Question: How do I use AIML (Artificial Intelligence Markup Language) with Node.js? I am building a chatbot using JavaScript and Node.js for which I need AIML. How do i use it? I have tried using the AIML Interpreter but I am facing problems while accessing the AIML libraries and tags in my Server.js file.

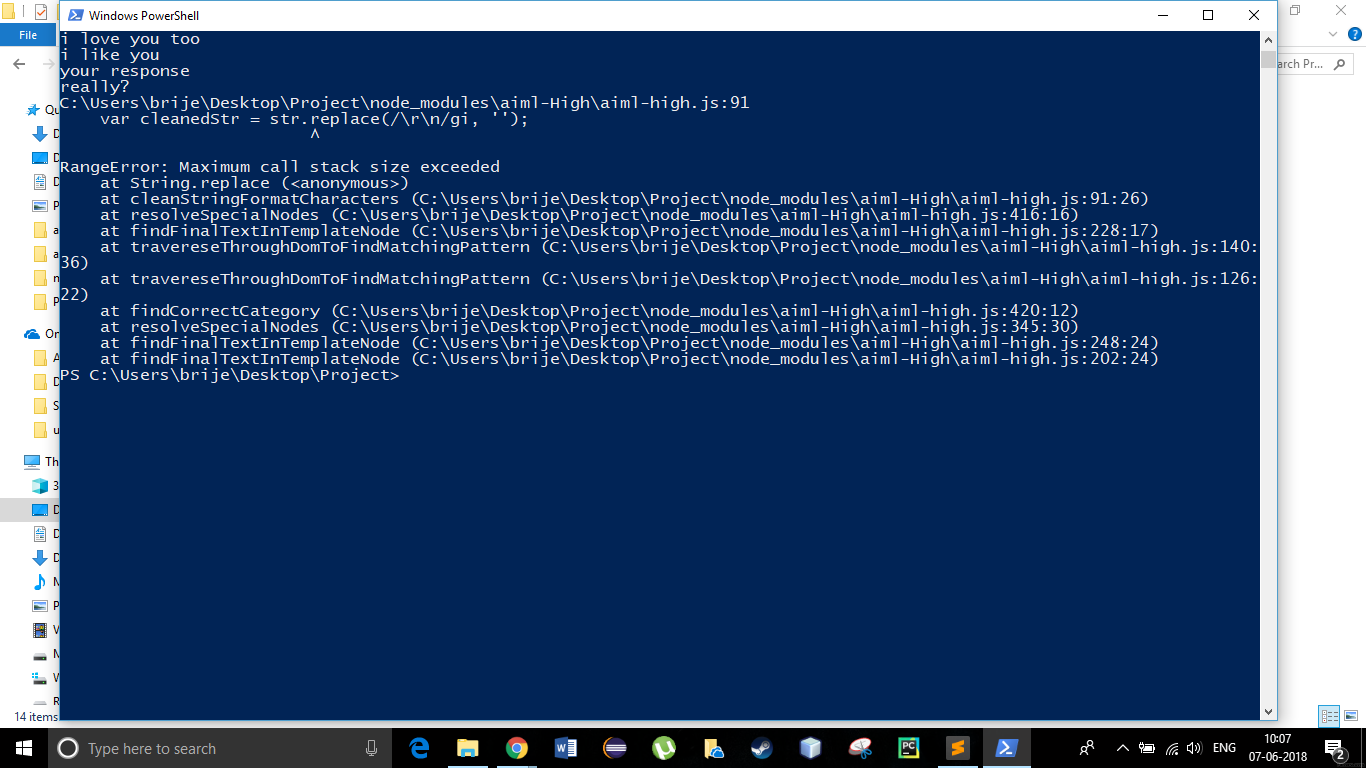
Answer: hope this would be helpful.
'''
npm install aiml
'''
'''
authorData - (required) message author metadata (name, age, etc.).
message - (required) just message.
callback - (required) classic js callback, nothing special: ).
'''
'''
var aiml = require('aiml')
aiml.parseFile('sample.aiml', function(err, topics){
var engine = new aiml.AiEngine('Default', topics, {name: 'Jonny'});
var responce = engine.reply({name: 'Billy'}, "Hi, dude", function(err, responce){
console.log(responce);
});
});
'''